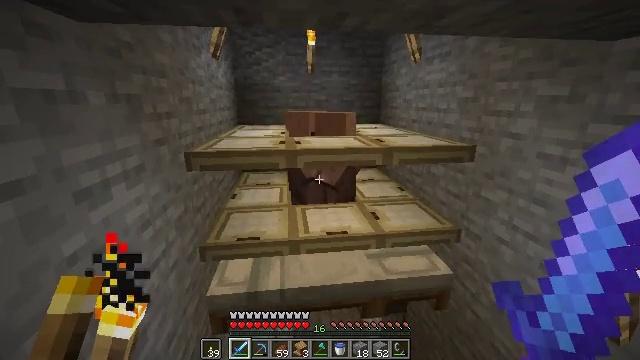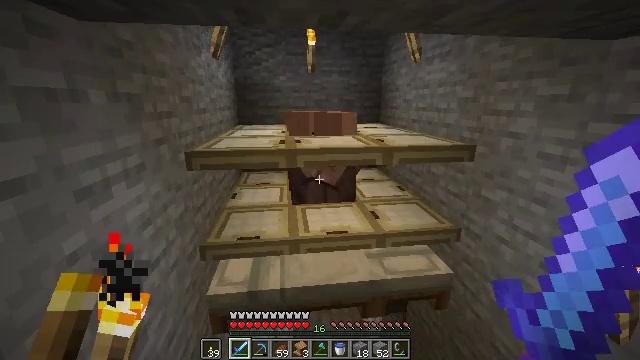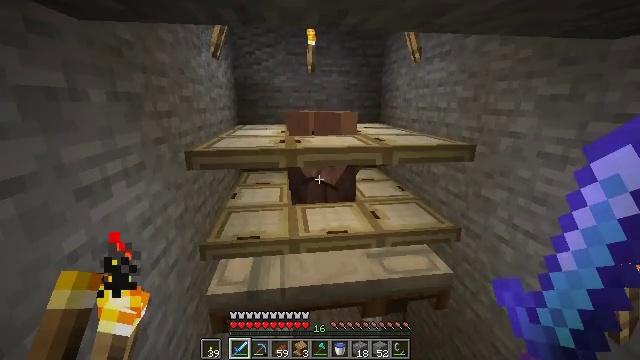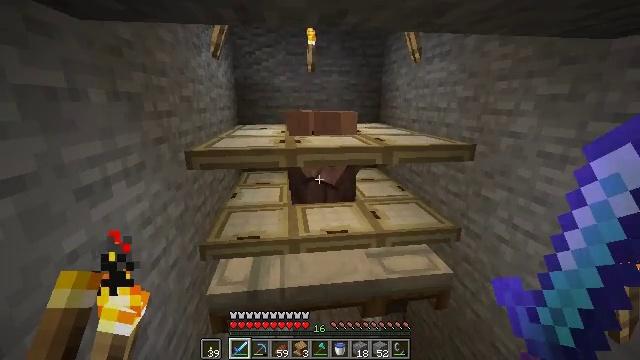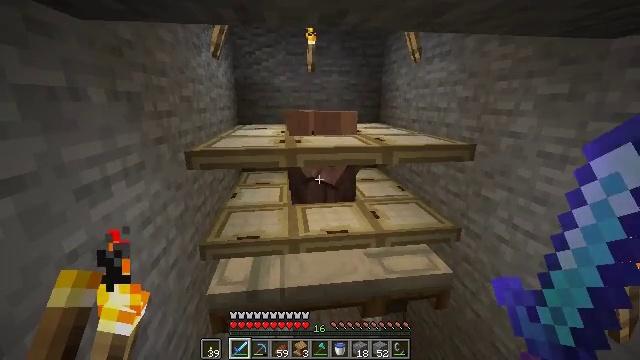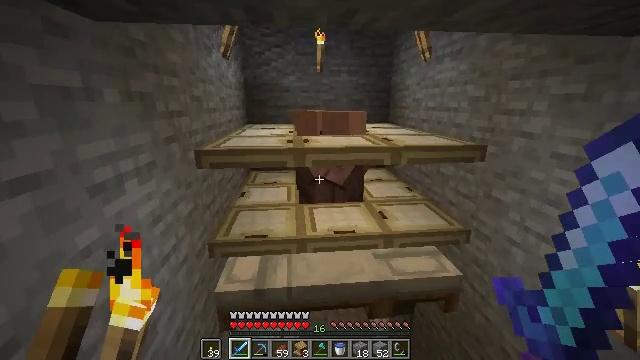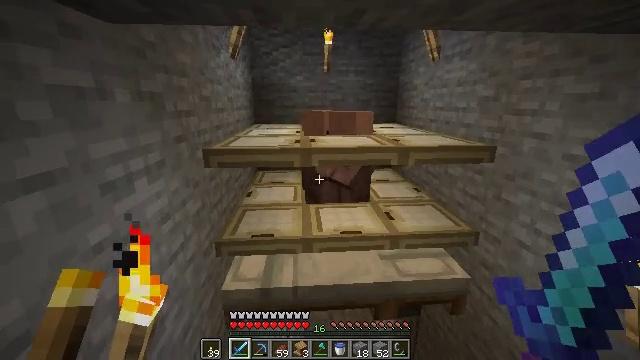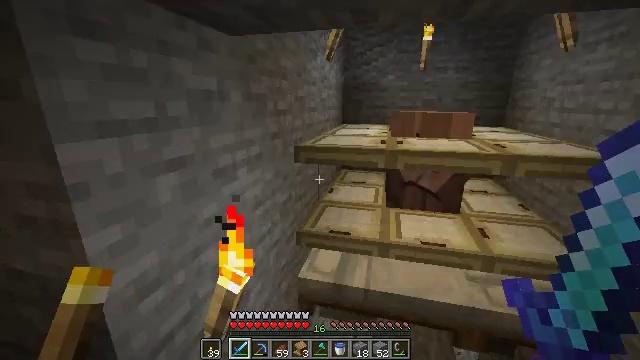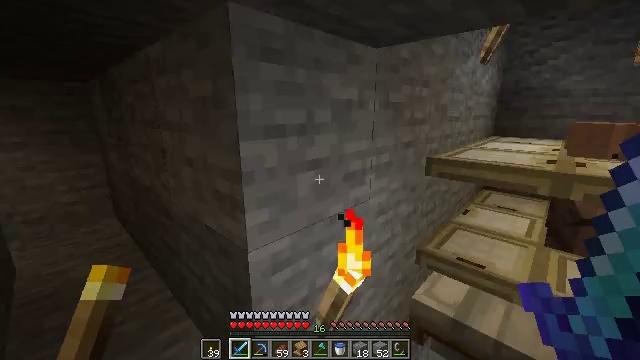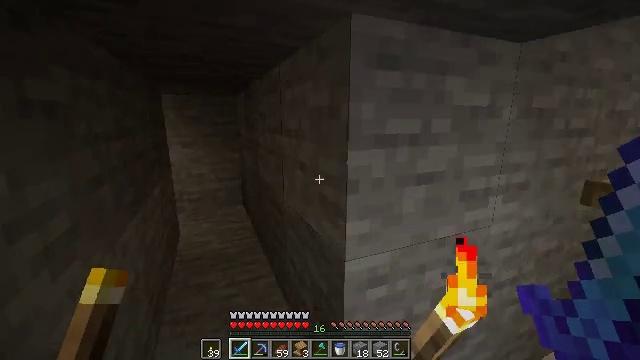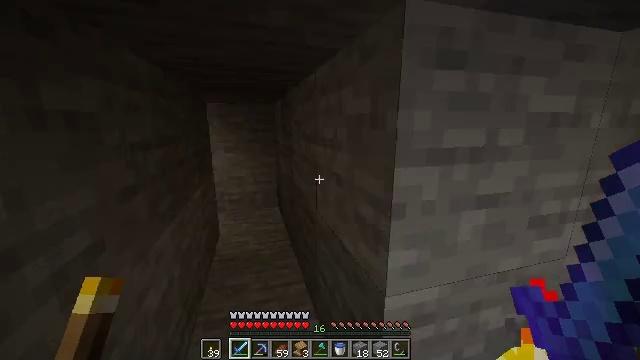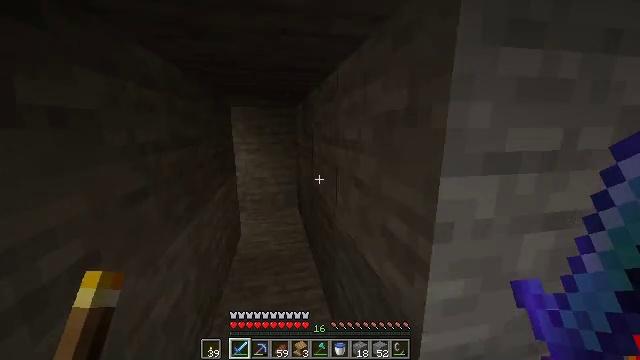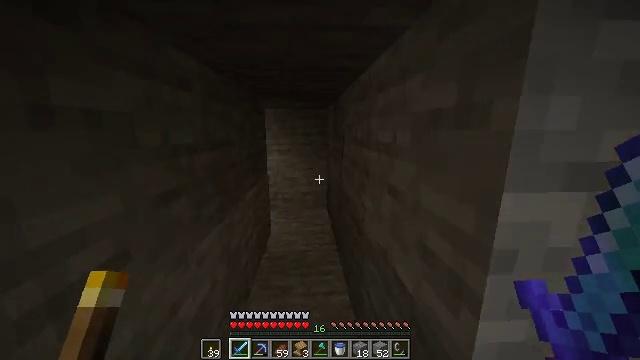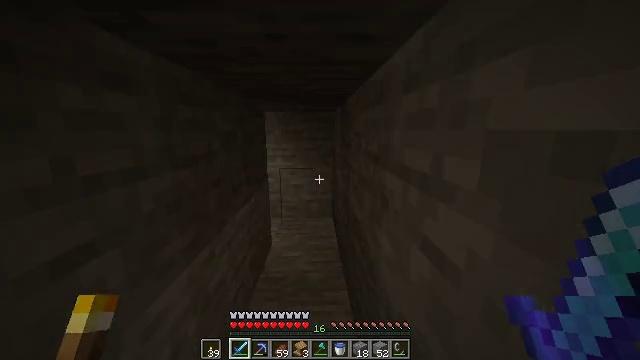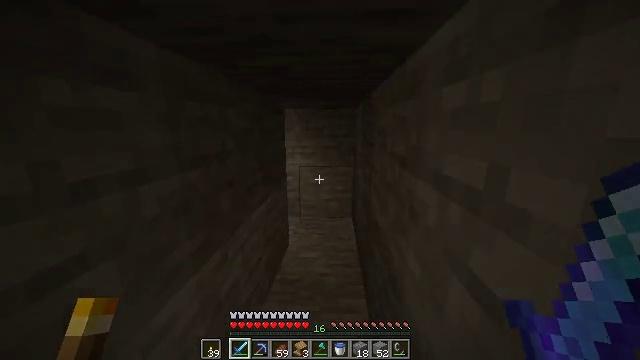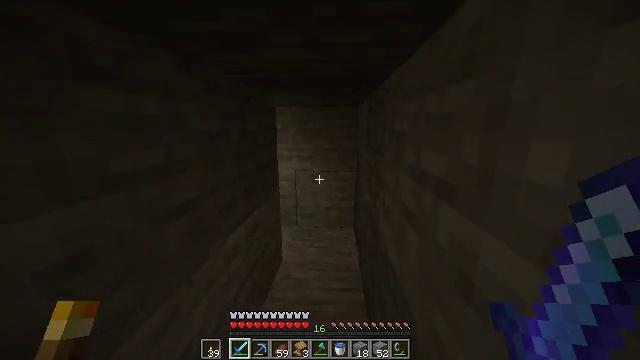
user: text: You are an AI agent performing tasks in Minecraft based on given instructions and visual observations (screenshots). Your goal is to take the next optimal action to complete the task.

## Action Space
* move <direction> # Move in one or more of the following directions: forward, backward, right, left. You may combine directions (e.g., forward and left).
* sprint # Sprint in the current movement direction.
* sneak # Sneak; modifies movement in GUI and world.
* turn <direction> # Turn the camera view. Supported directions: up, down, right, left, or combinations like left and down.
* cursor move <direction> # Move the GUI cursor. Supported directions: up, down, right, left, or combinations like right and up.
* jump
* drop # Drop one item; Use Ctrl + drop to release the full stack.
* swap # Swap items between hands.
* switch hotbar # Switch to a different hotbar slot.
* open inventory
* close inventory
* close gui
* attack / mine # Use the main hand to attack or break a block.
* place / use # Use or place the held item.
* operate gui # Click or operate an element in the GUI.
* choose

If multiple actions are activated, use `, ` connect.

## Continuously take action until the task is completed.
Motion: motion action
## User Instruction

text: Break the stonecutter to collect it.
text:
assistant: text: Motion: no_op
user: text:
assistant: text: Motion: no_op
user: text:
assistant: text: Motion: no_op
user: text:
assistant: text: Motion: no_op
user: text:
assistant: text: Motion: turn left
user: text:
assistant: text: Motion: turn left
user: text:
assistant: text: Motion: turn left
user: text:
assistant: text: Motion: sprint, turn left and up
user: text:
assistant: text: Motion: move forward, sprint, turn left and up
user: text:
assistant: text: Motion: move forward, sprint, turn left
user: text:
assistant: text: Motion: move forward, sprint, turn left
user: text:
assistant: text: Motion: move forward, sprint, turn left
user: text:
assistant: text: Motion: move forward, sprint, turn left
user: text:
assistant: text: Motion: move forward, sprint, turn left
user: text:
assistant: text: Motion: move forward, sprint
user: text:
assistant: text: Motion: move forward, sprint
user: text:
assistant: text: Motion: move forward, sprint
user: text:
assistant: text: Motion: move forward, sprint
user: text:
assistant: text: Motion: move forward, sprint
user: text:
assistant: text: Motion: move forward, sprint
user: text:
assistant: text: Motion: move forward, sprint, turn down
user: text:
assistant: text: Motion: move forward, sprint, turn left
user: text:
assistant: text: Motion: move forward, sprint, turn left
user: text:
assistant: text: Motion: move forward, sprint, turn left and down
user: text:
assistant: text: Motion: move forward, sprint, turn left and down
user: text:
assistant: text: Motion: move forward, sprint, turn left and down
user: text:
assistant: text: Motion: move forward, sprint, turn left and down
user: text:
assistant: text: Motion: move forward, sprint, turn left
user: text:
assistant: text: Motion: move forward, sprint, turn left
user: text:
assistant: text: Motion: move forward, sprint